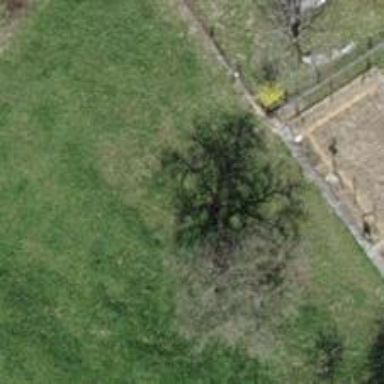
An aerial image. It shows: Urban area featuring tree as natural element.